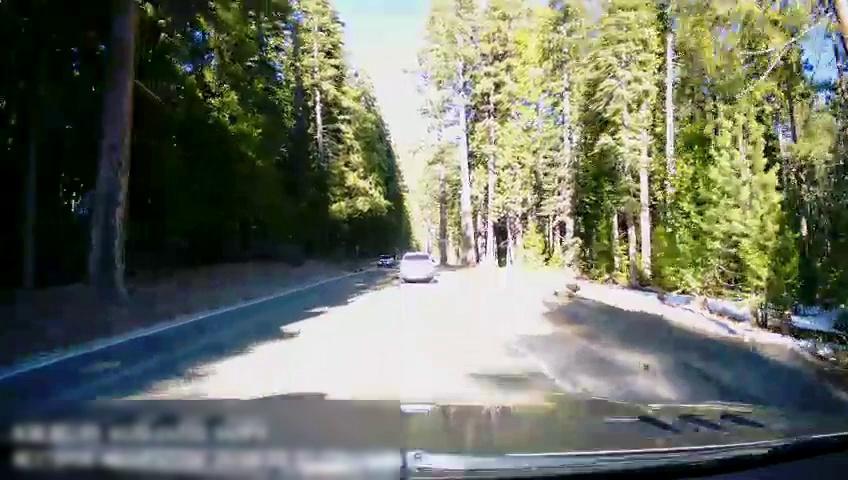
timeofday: Day
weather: Sunny
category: Drivable Space
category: Vehicles | SUV
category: Vehicles | SUV
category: Lanes | Opposite Lane
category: Lanes | Current Lane